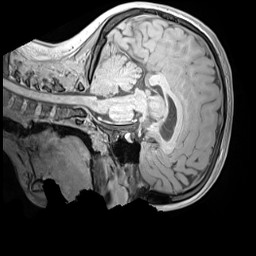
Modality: MP2RAGE
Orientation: sagittal
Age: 10
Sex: female
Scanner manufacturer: siemens
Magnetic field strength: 3 T
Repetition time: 4 s
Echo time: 0.00303 s